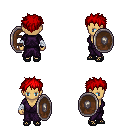
a pixel art fantasy rpg character, female body template, human, tanned skin, purple robe, magenta pants, red bedhead hairstyle, white cloth bandages, ghillies, shield, four views (front, back, left, right), 2x2 character sprite sheet, small pixel art, hard edges, no anti-aliasing